Question: I am trying to write two value to a PDF. I am able to write the first row to Copay Paid1 and total paid1, but i cant write the secound row to Copay Paid2 and total paid2. How am i able to write the second row to Copay Paid2 and total paid2.
sample SQL data

sample of code
'''
void miCopayReceipt_Click(object sender, Telerik.Windows.RadRoutedEventArgs e)
{
DataRow dr;
try
{
DataSet ds = Application.WebService.ExecuteQuery("pat_reprintCoPayReceipt",
new SPParam[] {
new SPParam("@ApptId",currentAppt.ApptId)
});
dr = ds.Tables[0].Rows[0];
cb.BeginText();
string s = "";
s = "Total Paid1:";
cb.ShowTextAligned(PdfContentByte.ALIGN_LEFT, s, 75, 595, 0);
cb.EndText();
cb.BeginText();
string textLine = Convert.ToDouble(dr["PaymentAmount"]).ToString("C");
textLine += " Copay Paid1: " + Convert.ToDecimal(dr["CopayAmount"]).ToString("C");
cb.BeginText();
string s = "";
s = "Total Paid 2:";
cb.ShowTextAligned(PdfContentByte.ALIGN_LEFT, s, 75, 595, 0);
cb.EndText();
cb.BeginText();
string textLine = Convert.ToDouble(dr["PaymentAmount"]).ToString("C");
textLine += " Copay Paid2: " + Convert.ToDecimal(dr["CopayAmount"]).ToString("C");
'''
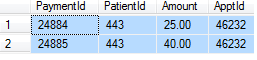
Answer: You are missing one or two 'EndText()' calls. Apparantly the control you're using demands an 'EndText()' call to start a new line, or write the text at all.
Also you're storing the first row in 'dr'. If you want to store a second row, you should declare a second 'DataRow' or overwrite the 'dr' with the second row as soon as you're done with the first row.
'''
cb.BeginText();
string textLine = Convert.ToDouble(dr["PaymentAmount"]).ToString("C");
textLine += " Copay Paid1: " + Convert.ToDecimal(dr["CopayAmount"]).ToString("C");
cb.EndText(); // Added this
// Get the second row
if(dr = ds.Tables[0].Rows.Length > 0)
dr = ds.Tables[0].Rows[1];
cb.BeginText();
string s = "";
s = "Total Paid 2:";
cb.ShowTextAligned(PdfContentByte.ALIGN_LEFT, s, 75, 595, 0);
cb.EndText();
cb.BeginText();
string textLine = Convert.ToDouble(dr["PaymentAmount"]).ToString("C");
textLine += " Copay Paid2: " + Convert.ToDecimal(dr["CopayAmount"]).ToString("C");
cb.EndText(); // Added this
'''